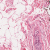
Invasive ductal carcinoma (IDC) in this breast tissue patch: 0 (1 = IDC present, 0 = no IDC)